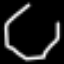
Label: octagon